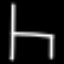
Label: chair